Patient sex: F
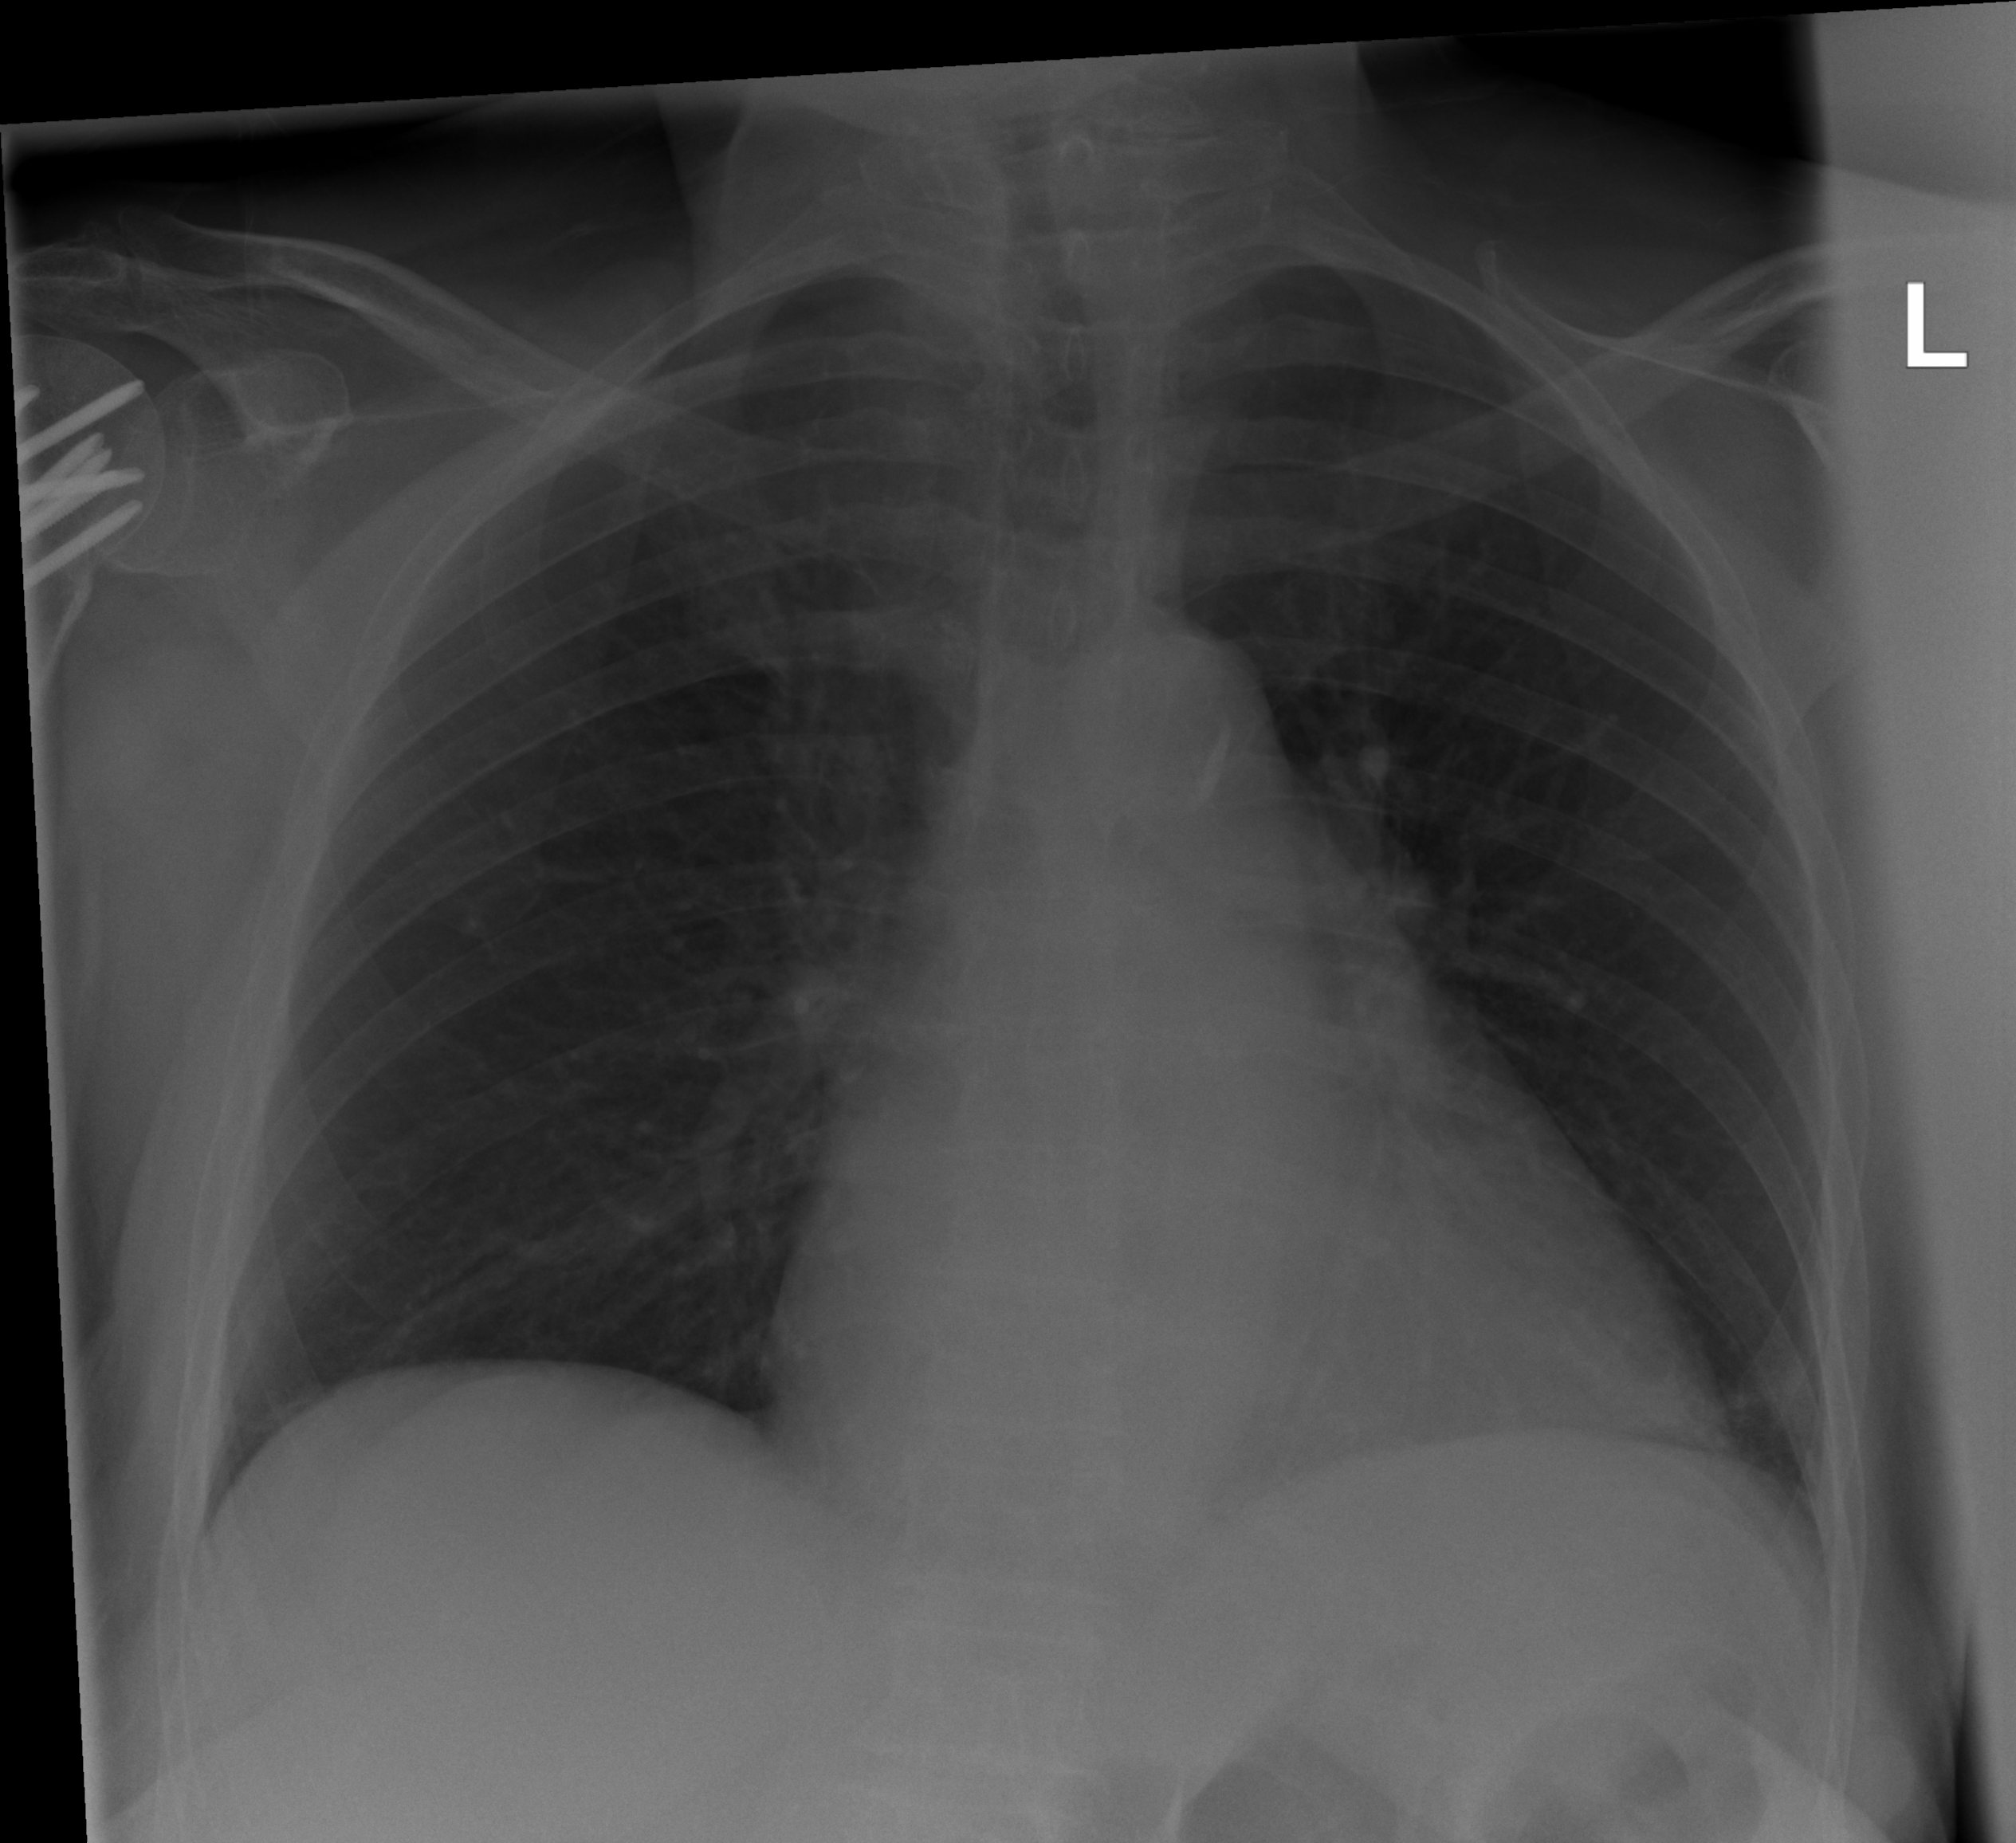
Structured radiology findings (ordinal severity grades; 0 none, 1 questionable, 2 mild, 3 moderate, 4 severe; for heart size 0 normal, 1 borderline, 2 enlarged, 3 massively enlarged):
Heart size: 1
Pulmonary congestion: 0
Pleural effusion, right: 0
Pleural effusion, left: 0
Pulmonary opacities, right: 0
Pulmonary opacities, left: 0
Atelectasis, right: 0
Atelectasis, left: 2